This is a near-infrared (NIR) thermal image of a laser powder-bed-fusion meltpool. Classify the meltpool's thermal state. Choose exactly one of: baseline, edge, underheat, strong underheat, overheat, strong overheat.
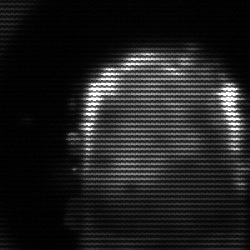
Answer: baseline